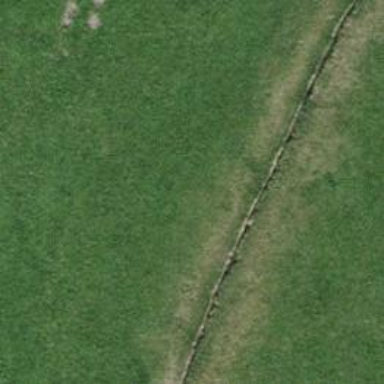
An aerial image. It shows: Ditch barrier.